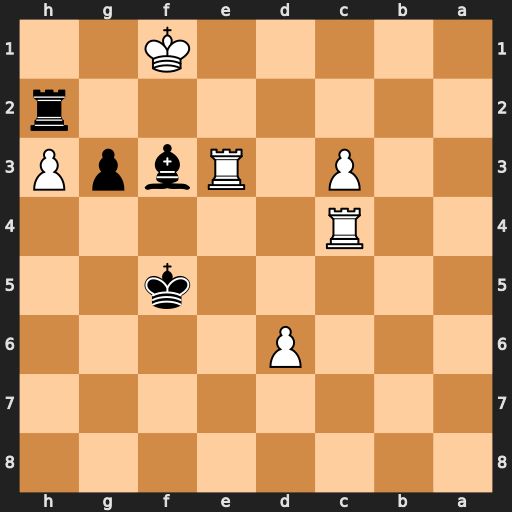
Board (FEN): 8/8/3P4/5k2/2R5/2P1RbpP/7r/5K2
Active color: b
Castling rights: -
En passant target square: -
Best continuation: Rh1#